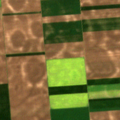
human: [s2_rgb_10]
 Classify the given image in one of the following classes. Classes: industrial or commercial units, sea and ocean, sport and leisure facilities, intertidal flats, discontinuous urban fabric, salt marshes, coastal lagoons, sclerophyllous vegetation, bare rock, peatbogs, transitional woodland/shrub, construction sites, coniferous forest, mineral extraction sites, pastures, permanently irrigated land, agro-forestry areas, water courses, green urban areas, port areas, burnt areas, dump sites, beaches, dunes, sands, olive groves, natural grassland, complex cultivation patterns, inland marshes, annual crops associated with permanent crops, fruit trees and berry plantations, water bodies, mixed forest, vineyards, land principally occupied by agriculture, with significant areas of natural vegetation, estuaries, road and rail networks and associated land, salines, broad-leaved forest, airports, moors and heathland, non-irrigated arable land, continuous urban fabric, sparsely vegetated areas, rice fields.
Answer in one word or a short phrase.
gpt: non-irrigated arable land